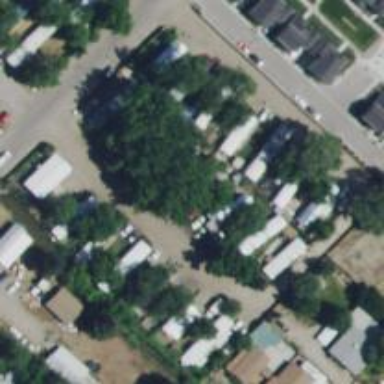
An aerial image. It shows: Residential area designated as trailer park.